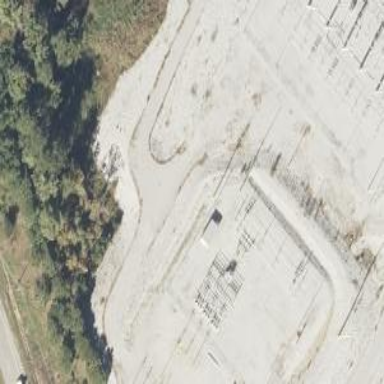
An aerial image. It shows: There is distribution substation enclosed by fence.